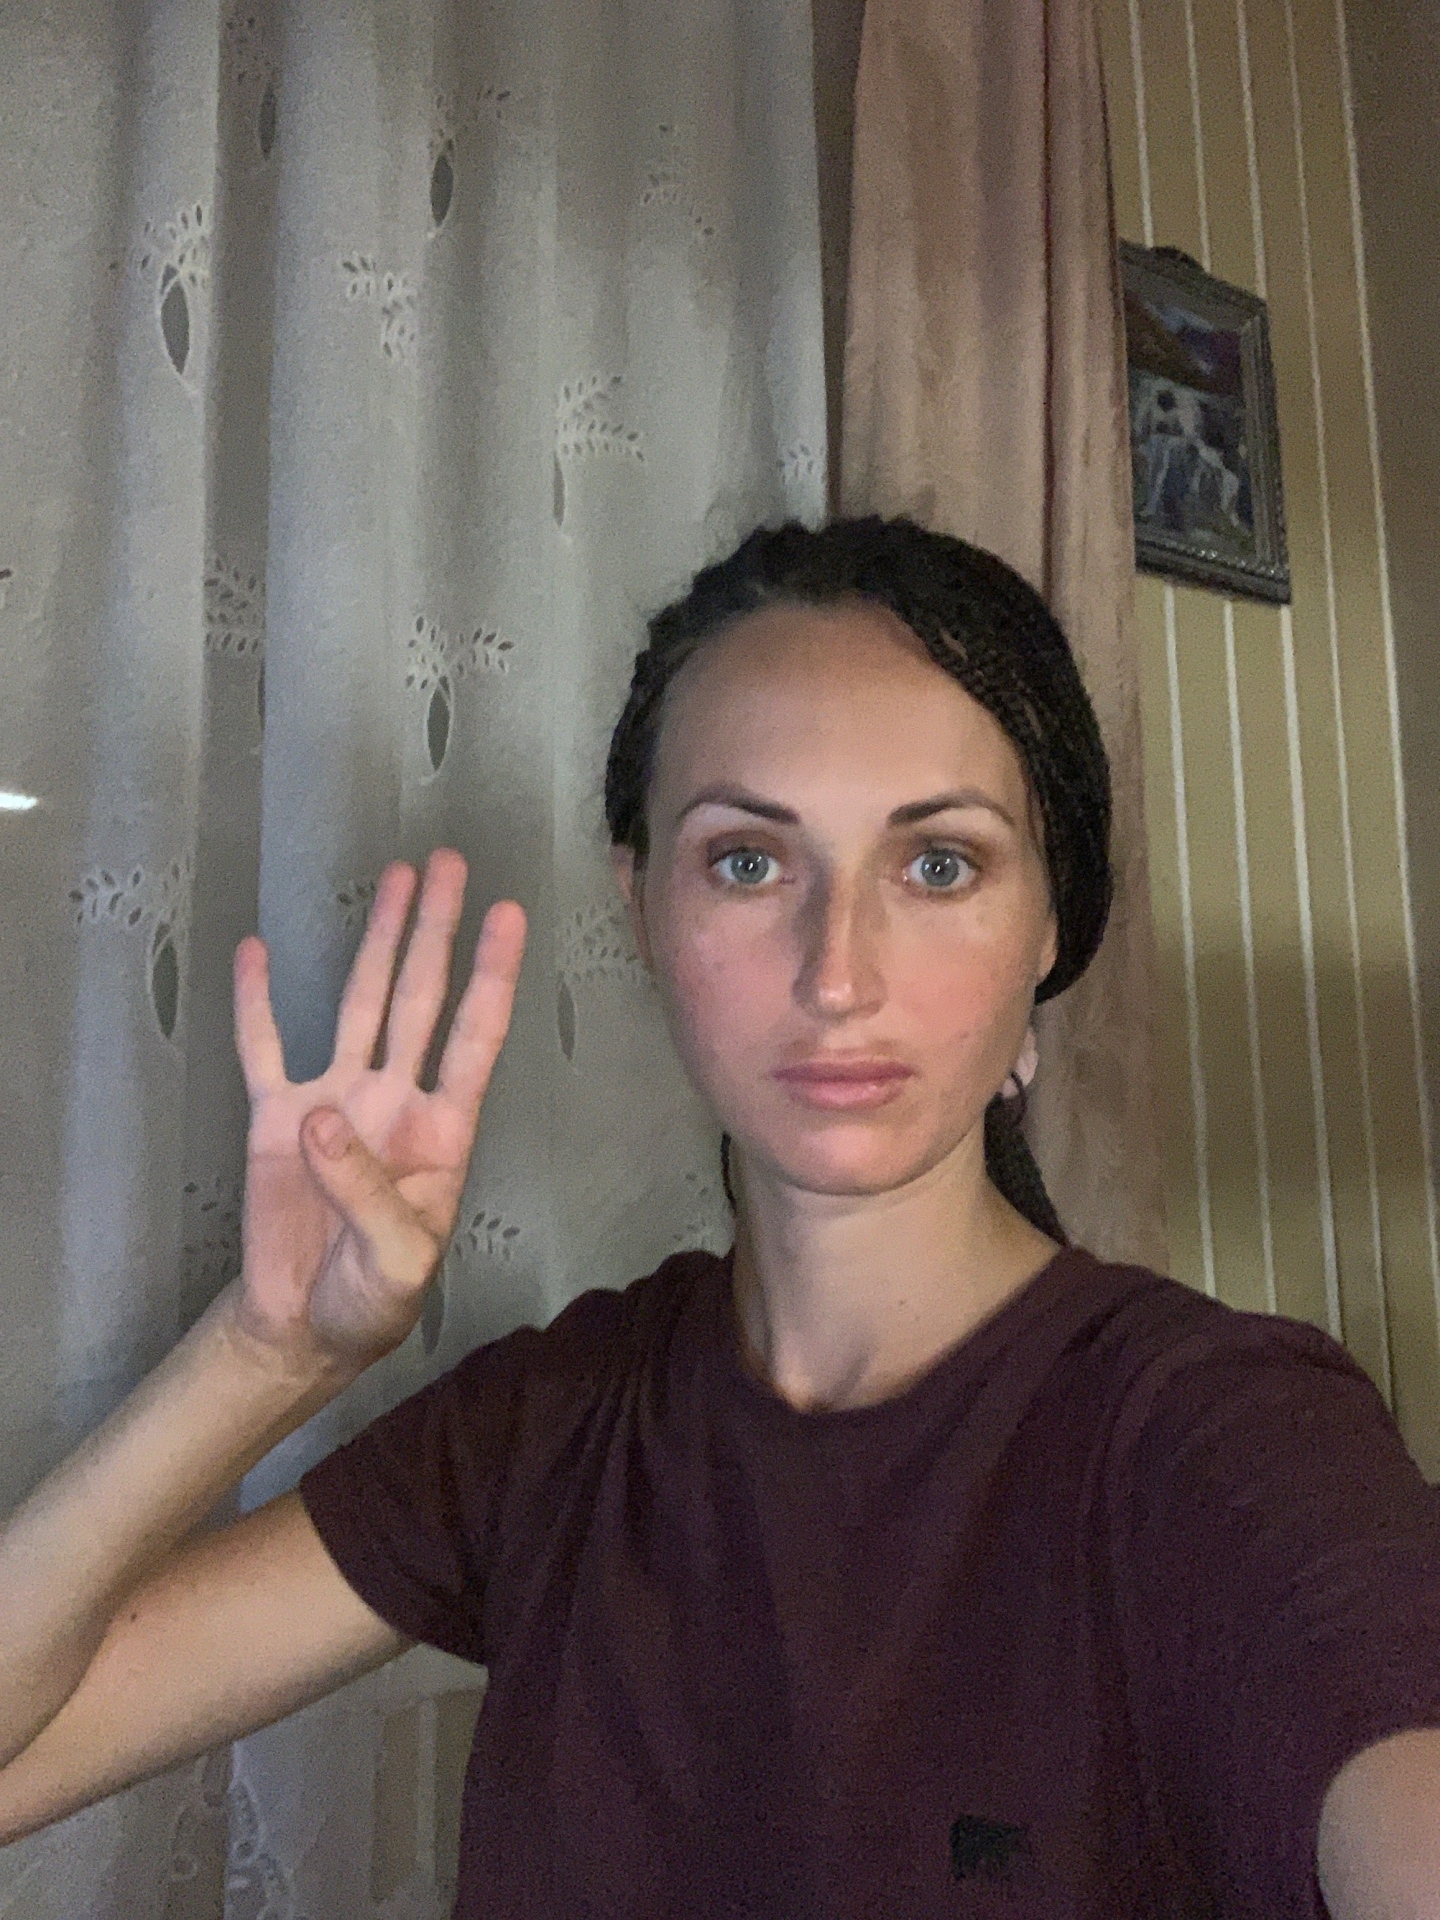
Label: noise